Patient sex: M
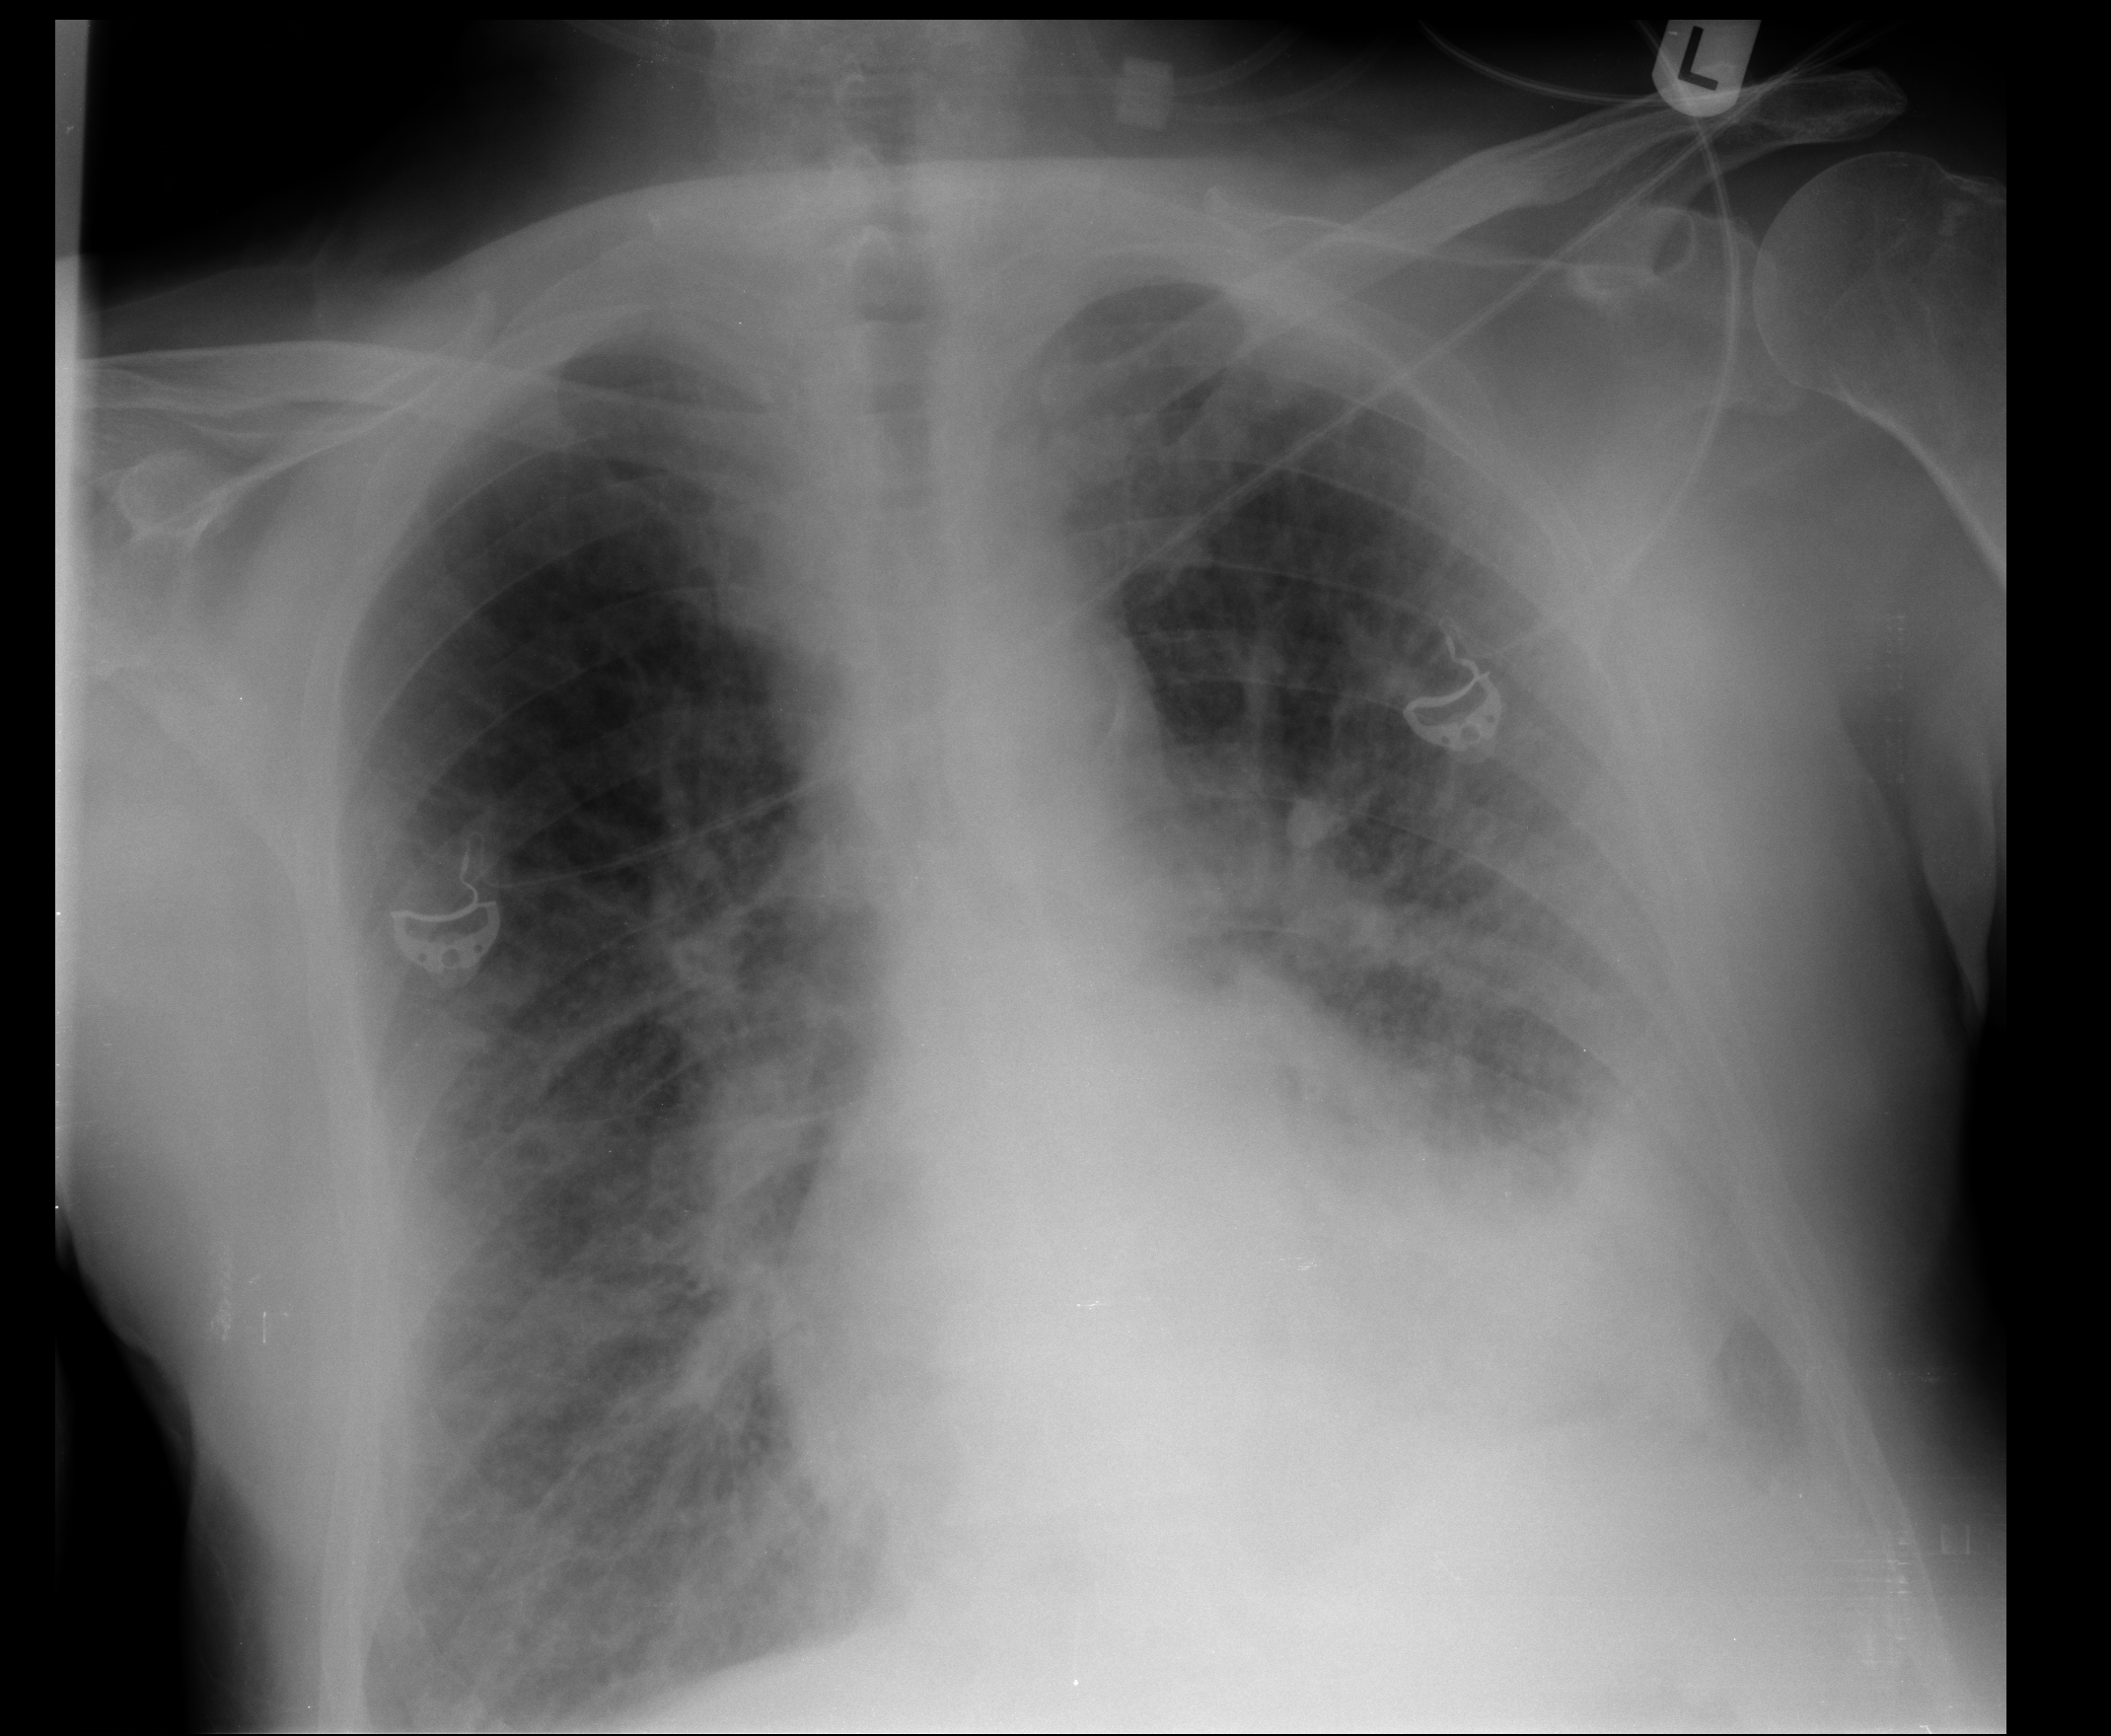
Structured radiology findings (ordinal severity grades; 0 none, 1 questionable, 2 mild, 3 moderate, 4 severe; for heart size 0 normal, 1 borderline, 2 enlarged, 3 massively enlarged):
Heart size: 0
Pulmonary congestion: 2
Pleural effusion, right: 1
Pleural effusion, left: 2
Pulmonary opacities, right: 2
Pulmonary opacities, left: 2
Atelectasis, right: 1
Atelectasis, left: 2